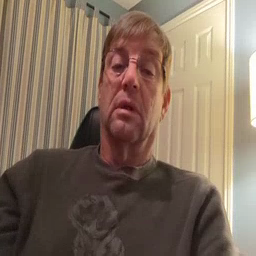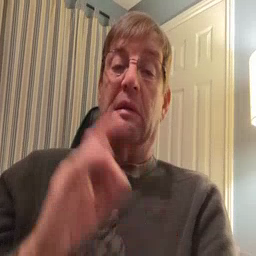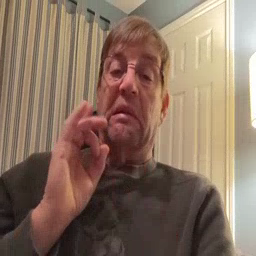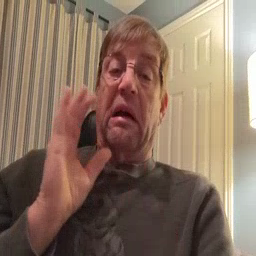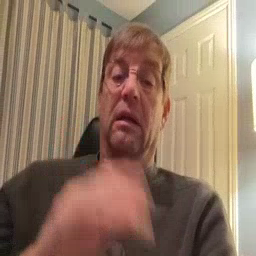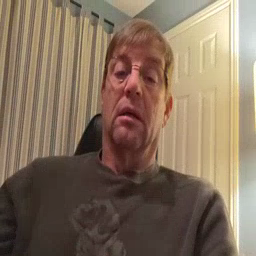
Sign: yucky